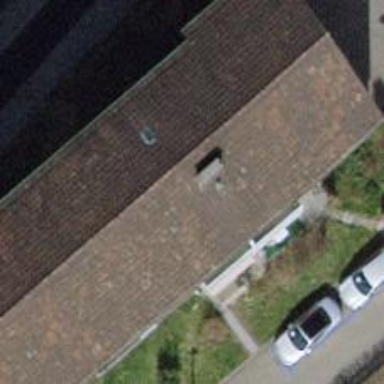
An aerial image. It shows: Apartment building with tile roof.